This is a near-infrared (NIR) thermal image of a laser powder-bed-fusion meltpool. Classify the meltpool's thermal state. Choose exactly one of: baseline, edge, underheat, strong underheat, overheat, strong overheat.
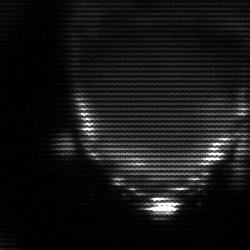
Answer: edge